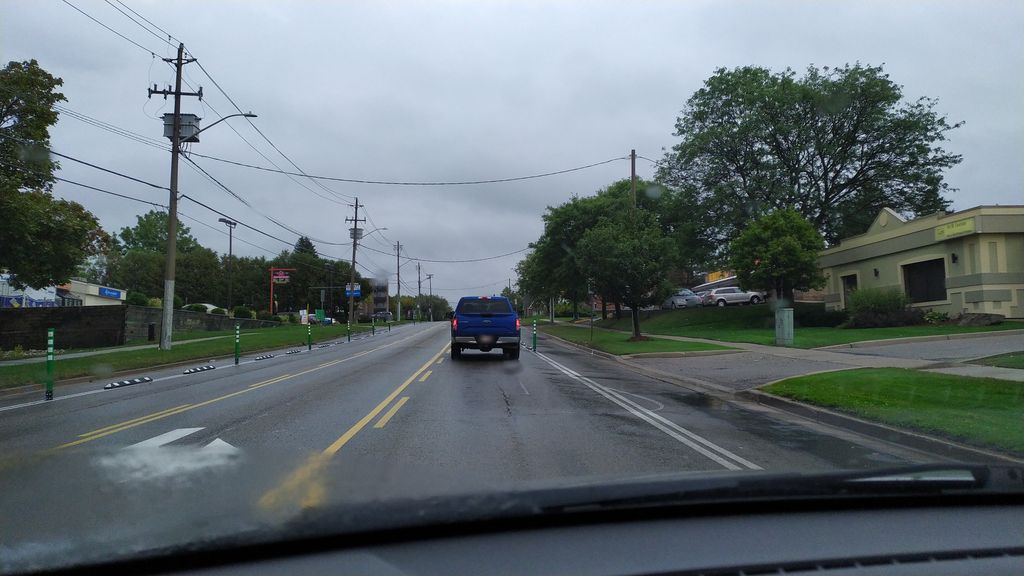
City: kitchener-waterloo